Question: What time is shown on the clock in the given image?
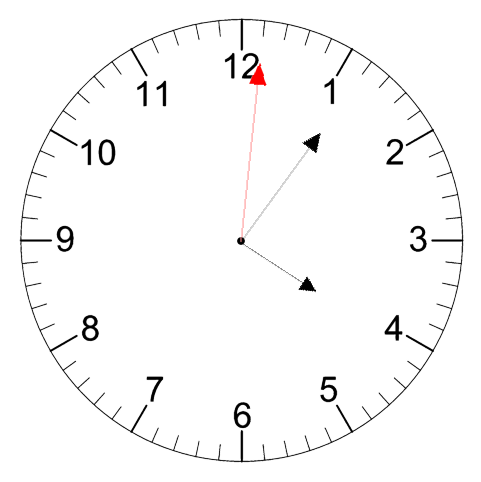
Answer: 04:06:01